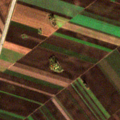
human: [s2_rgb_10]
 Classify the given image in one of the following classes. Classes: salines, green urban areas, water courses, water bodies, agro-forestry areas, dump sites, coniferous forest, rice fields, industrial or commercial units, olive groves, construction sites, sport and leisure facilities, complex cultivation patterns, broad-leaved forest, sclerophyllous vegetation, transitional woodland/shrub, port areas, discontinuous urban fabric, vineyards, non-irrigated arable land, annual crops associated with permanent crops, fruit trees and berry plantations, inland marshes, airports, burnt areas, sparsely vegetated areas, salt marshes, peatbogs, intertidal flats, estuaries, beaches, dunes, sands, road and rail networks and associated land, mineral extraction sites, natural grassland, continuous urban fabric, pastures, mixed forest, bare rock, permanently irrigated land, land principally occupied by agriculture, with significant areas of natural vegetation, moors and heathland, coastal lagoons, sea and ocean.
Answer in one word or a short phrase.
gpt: non-irrigated arable land